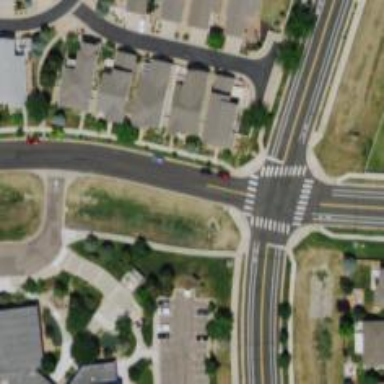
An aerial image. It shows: Marked crossing on the road.